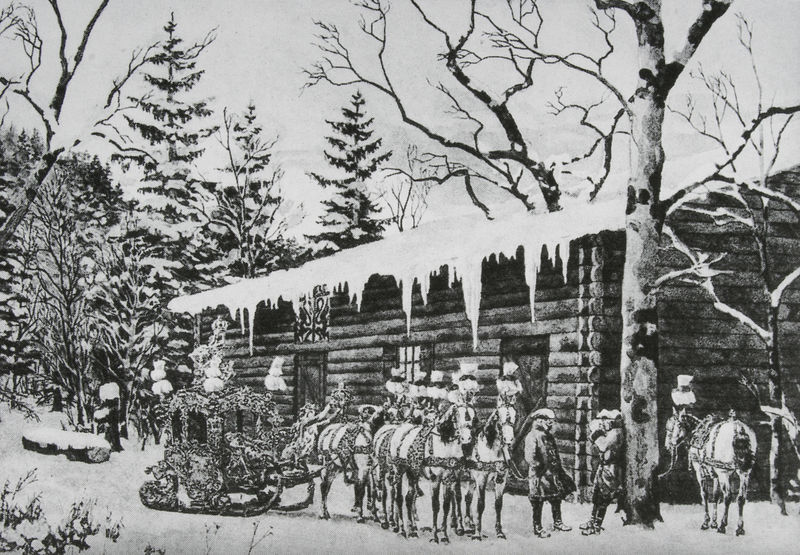
Titel: Ankunft vor der Hundinghütte im Park von Linderhof
Künstler: Heinrich Breling
Standort: (Seriendruck)
Schlagwörter: baum, gemälde, himmel, mann, weiß, bäume, landschaft, menschen, äste, fenster, grau, holz, hüte, männer, schmuck, schwarz, tür, unterhalten, zeichnung, dach, eis, haus, schnee, ornament, diener, stehen, bild, baumstamm, birke, birken, einsamkeit, kalt, zweige, büsche, hütte, gold, krone, wald, brunnen, pferd, pferde, zaumzeug, zügel, holzschnitt, ruhe, ansicht, fassade, türen, gebirge, giebel, grafik, kahl, winter, rast, kutsche, wagen, tannen, stämme, könig, soldaten, balken, warten, foto, eingang, kälte, geschirr, druck, schnitt, schwarz weiß, stich, uniform, wei0, kutscher, mäntel, dreispitz, stiefel, kopfputz, tanne, schimmel, photo, wappen, holzhütte, winterlandschaft, königlich, naturalistisch, kate, schlitten, prunk, kupferstich, gespann, holzhaus, zapfen, überhang, kostbar, blockhaus, zar, fahrt, weihnachten, gefroren, verschneit, kufen, gelehnt, verziehrungen, blockhütte, schwazr, s/w, vierspänner, eingeschneit, eiszapfen, friedrich der große, karosse, lappland, dreispänner, fderbüsche, paradeschlitten, züger, märchenillustration, beladung, w, schwarz weiß kontrast, russische landschaft, schneekönigin kutsche, zweichung, lithugrafie, kuven, nagelbaum, jigle bells, haus hütte, holzhausd